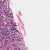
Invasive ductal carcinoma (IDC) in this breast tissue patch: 1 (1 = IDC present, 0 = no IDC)